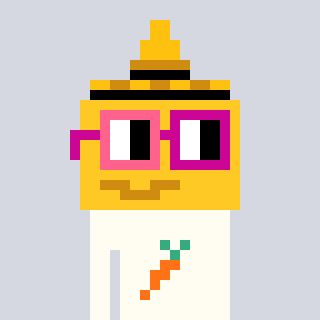
a pixel art character with square pink and red glasses, a mustard-shaped head and a grayscale-colored body on a cool background